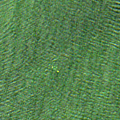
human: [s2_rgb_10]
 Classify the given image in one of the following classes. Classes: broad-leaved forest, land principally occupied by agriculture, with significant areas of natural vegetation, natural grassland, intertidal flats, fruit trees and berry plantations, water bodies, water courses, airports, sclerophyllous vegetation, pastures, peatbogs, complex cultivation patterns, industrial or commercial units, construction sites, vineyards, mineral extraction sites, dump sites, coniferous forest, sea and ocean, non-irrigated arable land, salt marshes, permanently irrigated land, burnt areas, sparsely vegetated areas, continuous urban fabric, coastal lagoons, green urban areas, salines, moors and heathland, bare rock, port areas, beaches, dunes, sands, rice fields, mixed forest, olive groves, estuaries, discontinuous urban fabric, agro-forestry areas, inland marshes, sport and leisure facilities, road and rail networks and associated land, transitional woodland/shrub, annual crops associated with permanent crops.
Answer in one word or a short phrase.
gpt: sea and ocean